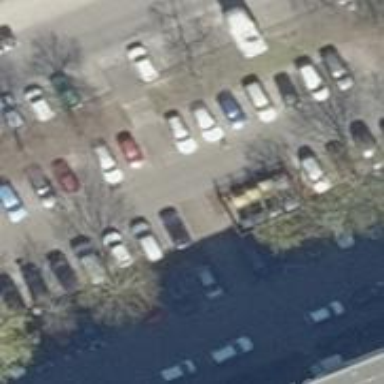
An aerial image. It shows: Parking aisle designated as service road.